Question: I made a list of documents in firestore in firebase with image , title , price and number(index of doc) property when I write values in property in firestore they didint update all in application some of them are miss as NULL in consell run .
to fix it :
to fix the issue is to make update in value again so will fix but who will update it so many time.
The full code is :
'''
import 'package:flutter/material.dart';
import 'package:cloud_firestore/cloud_firestore.dart';
void main() => runApp(MaterialApp(
home: Home(),
));
class Home extends StatefulWidget {
@override
_HomeState createState() => _HomeState();
}
class _HomeState extends State<Home> {
@override
void initState() {
// TODO: implement initState
super.initState();
GetDatafromFirebase();
}
GetDatafromFirebase() {
Firestore.instance
.collection('DesginStore')
.document('Logo')
.collection('sub')
.orderBy('number',descending: false)
.snapshots()
.listen((data) =>
data.documents.forEach((doc) => print("Title is :${doc["title"]} And for order number is ${doc["number"]}")));
}
@override
Widget build(BuildContext context) {
return Column(
children: <Widget>[
Text('Fortesting'),
],
);
}
}
'''
the result in app is(video) :
<URL>

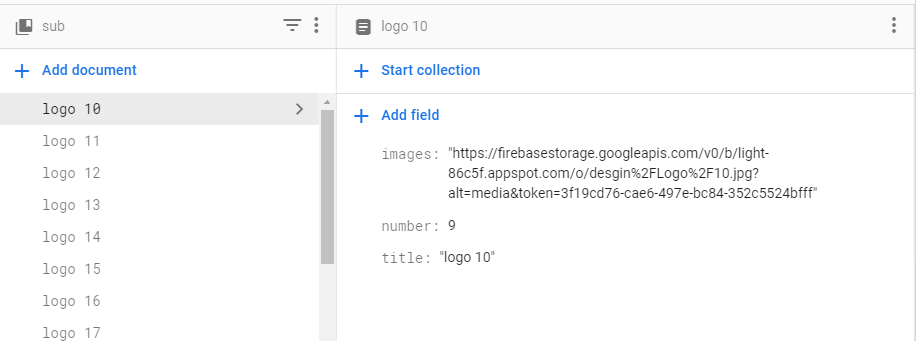
Answer: I would suggest familiarizing with some of the architectures used by other developers.
<URL>
or taking a look at this
<URL>
Only difference would be that you need to call setState on listening to changed data.